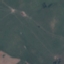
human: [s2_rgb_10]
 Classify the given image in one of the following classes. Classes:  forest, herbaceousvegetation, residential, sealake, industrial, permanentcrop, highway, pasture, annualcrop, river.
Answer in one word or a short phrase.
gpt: Pasture